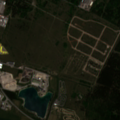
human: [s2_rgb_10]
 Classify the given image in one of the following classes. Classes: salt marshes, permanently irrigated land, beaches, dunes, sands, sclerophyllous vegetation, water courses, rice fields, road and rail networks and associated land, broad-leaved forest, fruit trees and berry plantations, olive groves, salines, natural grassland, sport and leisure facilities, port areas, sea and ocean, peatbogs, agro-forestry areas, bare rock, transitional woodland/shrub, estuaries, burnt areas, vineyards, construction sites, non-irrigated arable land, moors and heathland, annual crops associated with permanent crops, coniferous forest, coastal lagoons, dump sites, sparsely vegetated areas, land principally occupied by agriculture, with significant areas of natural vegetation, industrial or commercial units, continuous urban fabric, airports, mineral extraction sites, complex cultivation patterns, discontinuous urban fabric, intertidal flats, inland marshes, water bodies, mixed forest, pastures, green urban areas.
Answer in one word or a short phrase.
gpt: industrial or commercial units, sport and leisure facilities, non-irrigated arable land, land principally occupied by agriculture, with significant areas of natural vegetation, coniferous forest, natural grassland